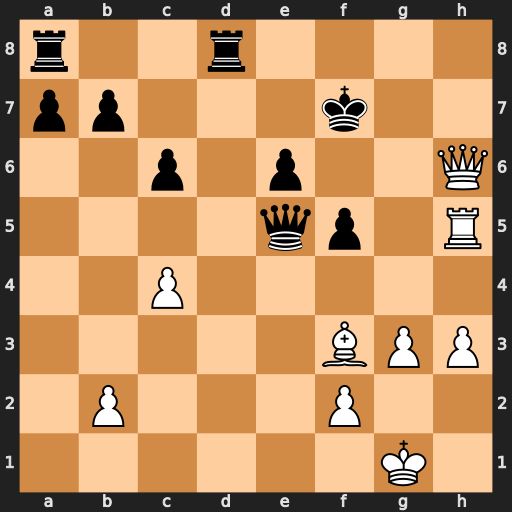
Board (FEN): r2r4/pp3k2/2p1p2Q/4qp1R/2P5/5BPP/1P3P2/6K1
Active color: w
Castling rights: -
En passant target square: -
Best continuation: Rg5 Rh8 Bh5+ Ke7 Rg7+ Qxg7 Qxg7+